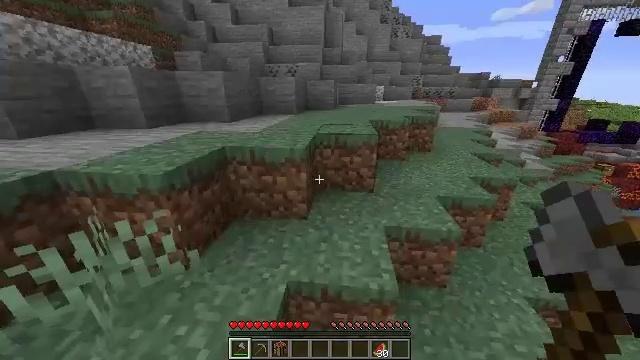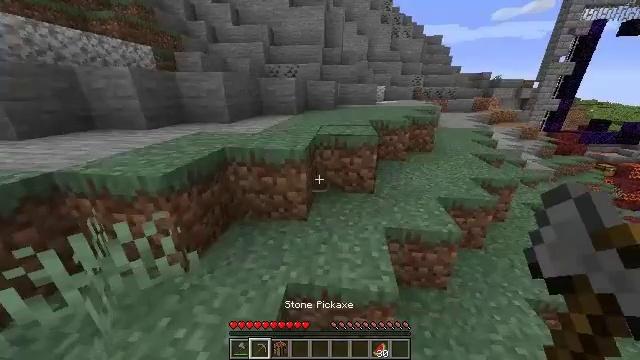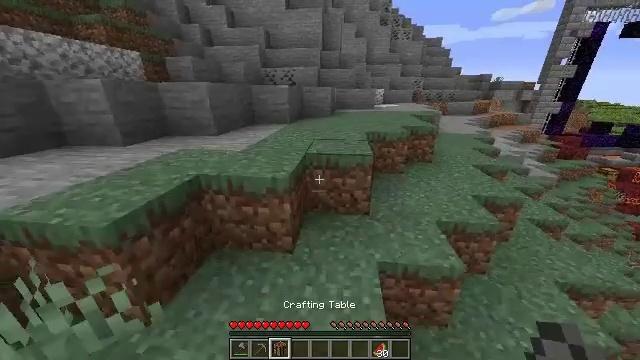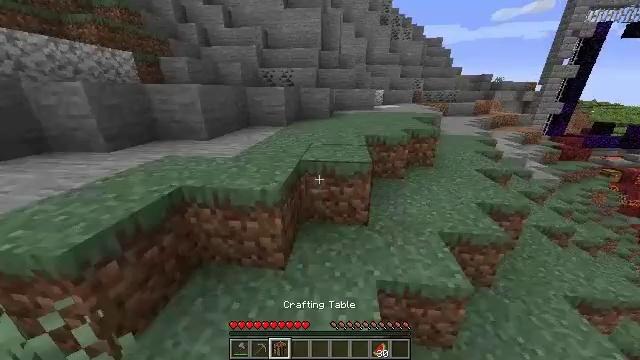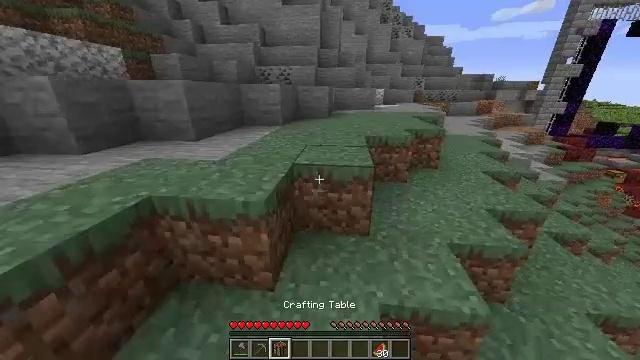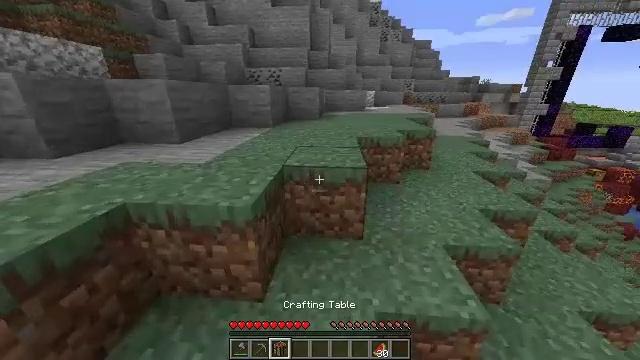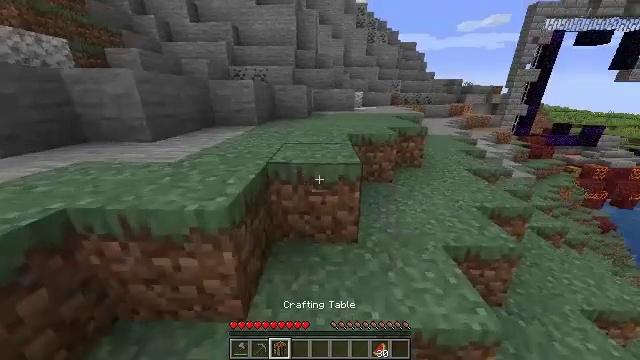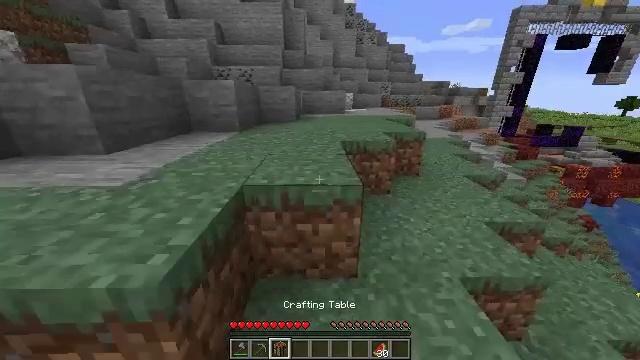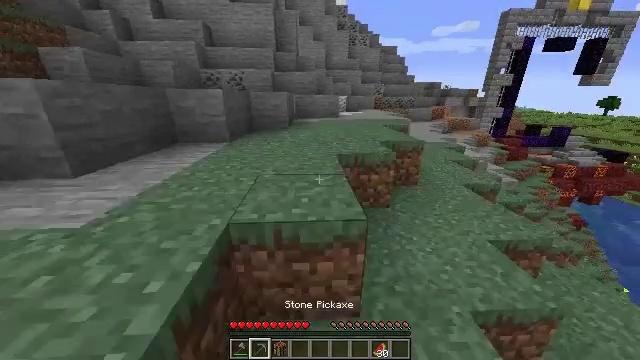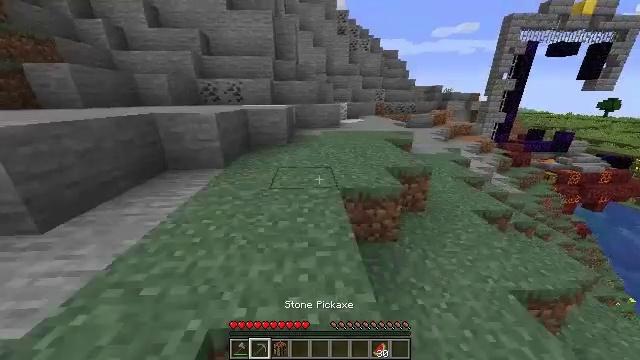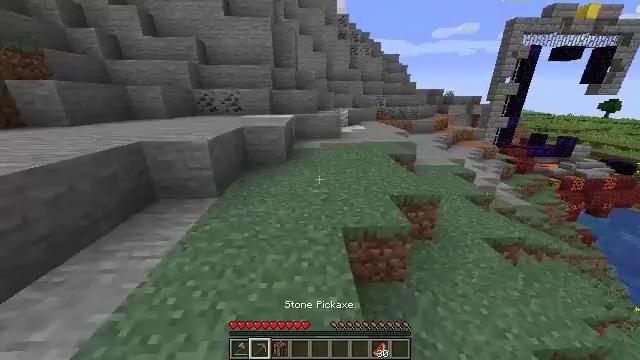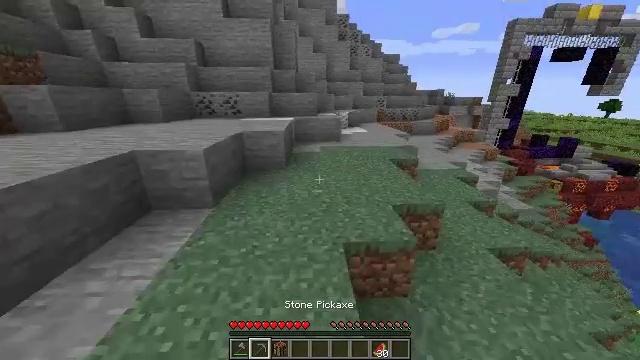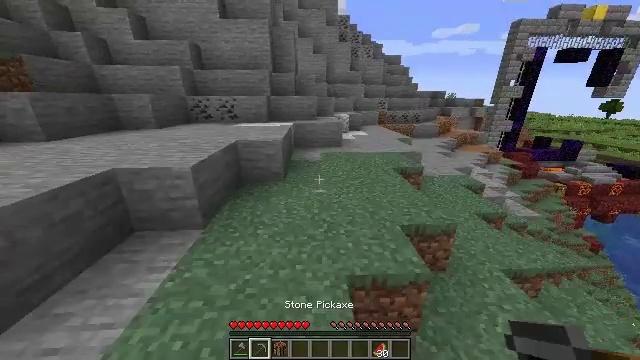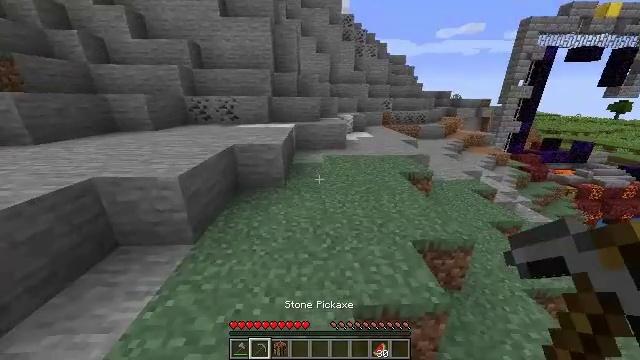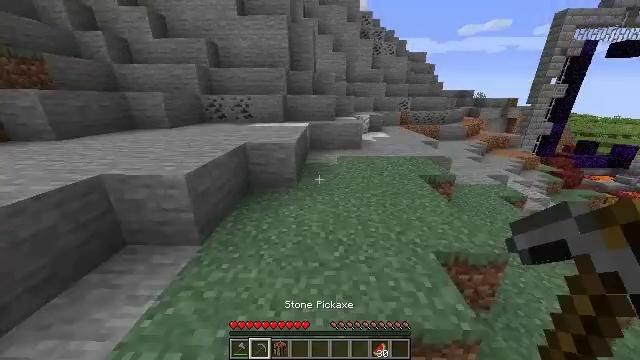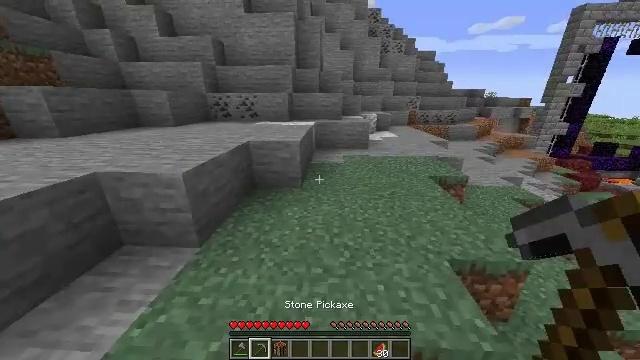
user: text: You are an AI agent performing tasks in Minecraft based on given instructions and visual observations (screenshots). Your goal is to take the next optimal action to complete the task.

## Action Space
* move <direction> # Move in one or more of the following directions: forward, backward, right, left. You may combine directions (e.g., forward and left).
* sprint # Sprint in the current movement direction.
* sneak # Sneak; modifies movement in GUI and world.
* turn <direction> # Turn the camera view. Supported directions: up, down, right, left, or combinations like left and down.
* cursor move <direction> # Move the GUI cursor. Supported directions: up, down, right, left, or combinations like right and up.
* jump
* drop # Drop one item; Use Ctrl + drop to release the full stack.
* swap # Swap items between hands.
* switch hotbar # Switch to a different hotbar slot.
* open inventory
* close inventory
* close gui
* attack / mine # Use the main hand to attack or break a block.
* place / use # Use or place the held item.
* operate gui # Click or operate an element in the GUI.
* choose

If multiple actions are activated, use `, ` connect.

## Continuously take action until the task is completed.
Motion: motion action
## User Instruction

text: Collect coal by mining the ore.
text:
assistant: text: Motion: move forward, sprint, jump
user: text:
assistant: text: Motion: move forward and move left, sprint, jump
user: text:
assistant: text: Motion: move forward and move left, sprint, jump
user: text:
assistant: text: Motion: move forward and move left, sprint, jump
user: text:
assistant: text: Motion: move forward and move left, sprint, turn right, jump
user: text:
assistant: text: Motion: move forward, sprint, turn right, jump
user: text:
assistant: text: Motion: move forward, sprint, turn right, jump
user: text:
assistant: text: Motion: move forward, sprint, turn right, jump
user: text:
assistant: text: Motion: move forward, sprint, jump
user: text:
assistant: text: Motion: move forward, sprint, jump
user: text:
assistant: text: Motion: move forward, sprint, jump
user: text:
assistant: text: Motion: move forward, sprint, jump
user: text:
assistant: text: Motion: move forward, sprint, jump
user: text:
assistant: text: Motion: move forward, sprint, turn left, jump
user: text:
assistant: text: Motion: move forward, sprint, turn left, jump
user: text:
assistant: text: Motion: move forward, sprint, turn left, jump
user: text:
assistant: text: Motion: move forward, sprint, turn left, jump
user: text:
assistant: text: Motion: move forward, sprint, turn left, jump
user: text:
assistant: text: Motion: move forward, sprint, turn left, jump
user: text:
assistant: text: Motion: move forward, sprint, turn left, jump
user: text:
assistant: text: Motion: move forward, sprint, turn left, jump
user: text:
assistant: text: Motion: move forward, sprint, jump
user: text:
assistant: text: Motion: move forward, sprint, jump
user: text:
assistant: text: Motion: move forward, sprint, jump
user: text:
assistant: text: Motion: move forward, sprint, jump
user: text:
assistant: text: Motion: move forward, sprint, jump
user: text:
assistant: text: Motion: move forward, sprint, jump
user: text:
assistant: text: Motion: move forward, sprint, jump
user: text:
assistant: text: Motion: move forward, sprint, jump
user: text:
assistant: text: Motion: move forward, sprint, jump